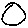
Label: circle